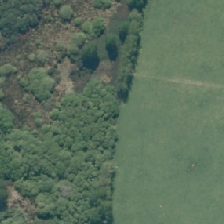
Land cover: deciduous_hardwood